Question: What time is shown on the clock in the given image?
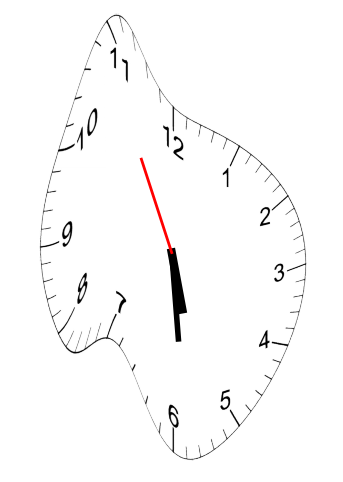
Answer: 05:28:55